Aerial crown-view tile of a tropical tree (Barro Colorado Island, Panama), acquired 20250818:
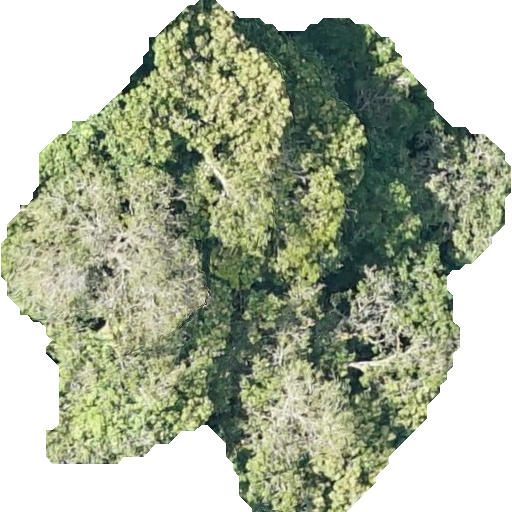
Species: Prioria copaifera
GBIF accepted scientific name: Prioria copaifera
Crown area: 258.497 m²